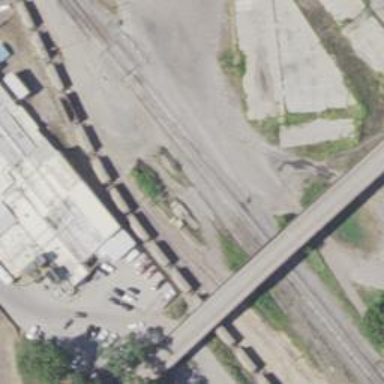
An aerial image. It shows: View of railway yard.